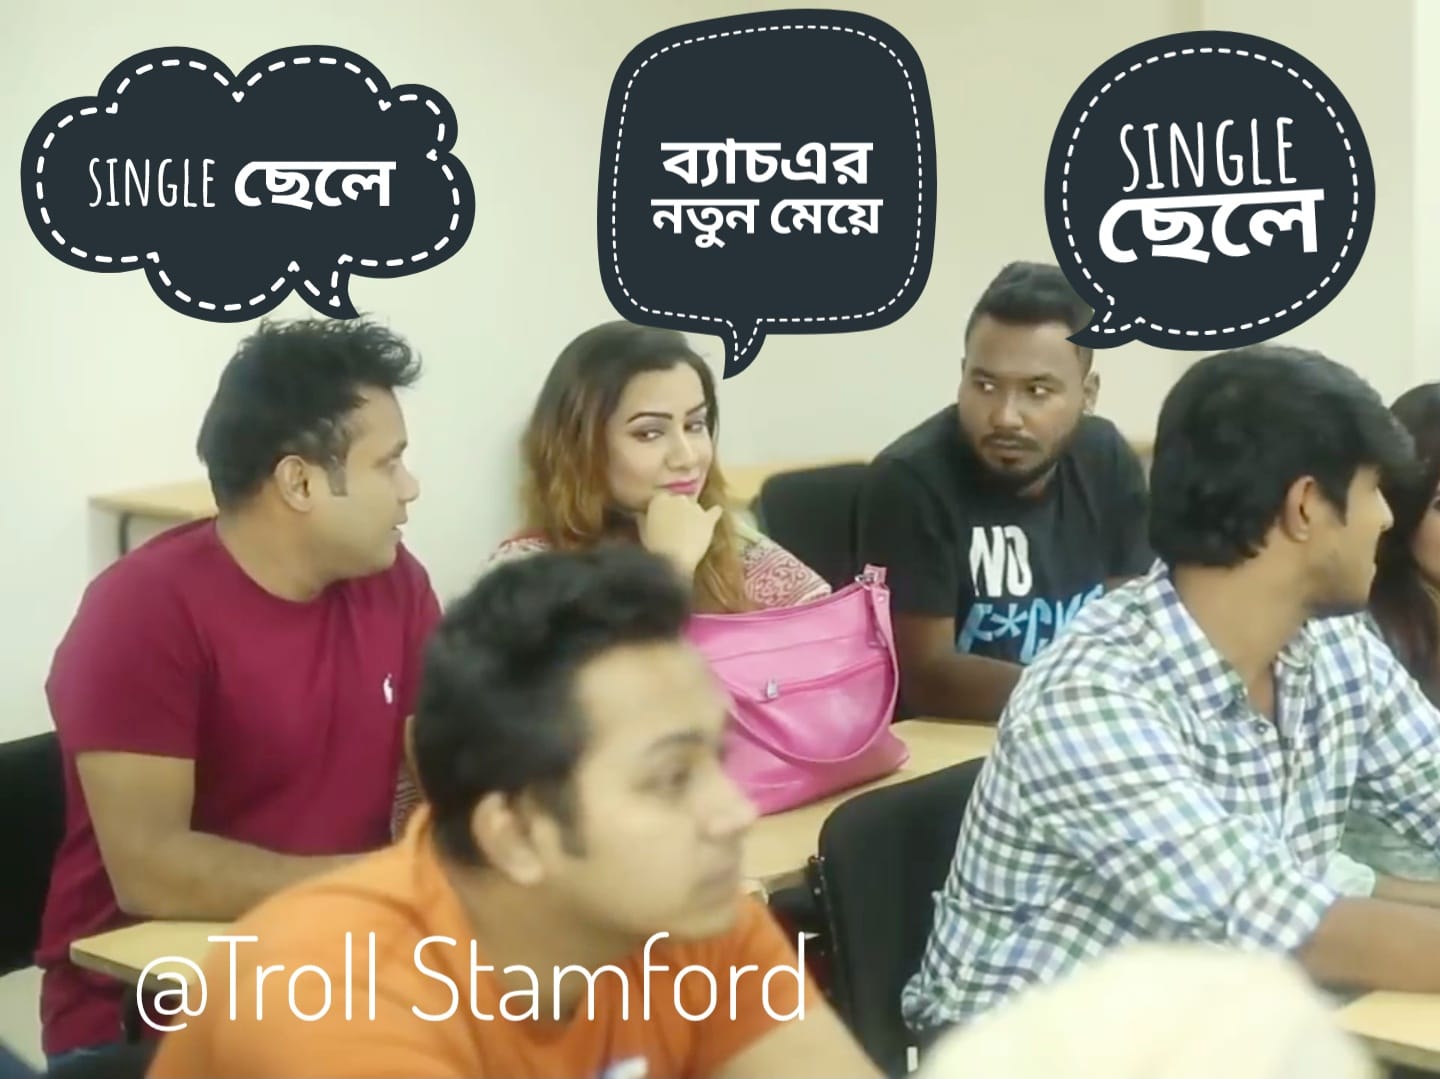
Caption: SINGLE ছেলে    ব্যাচ এর নতুন মেয়ে    SINGLE ছেলে
Label: non-hate